Field crop: maize
Growth stage: 2
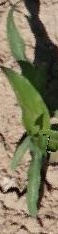
Species: maize